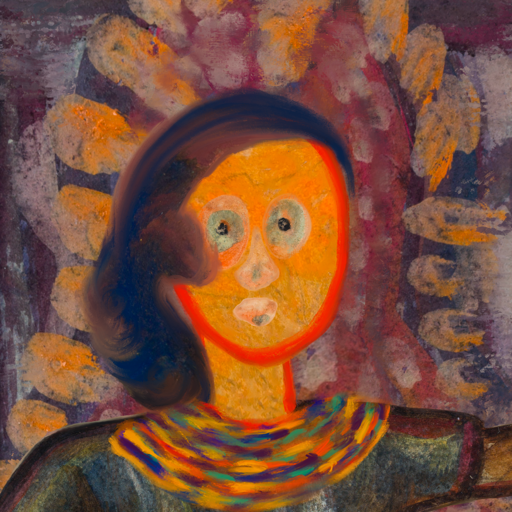
Background: Doll, Head And Neck Front: Sisters, Face Front: Childish, Bust: Mosgoul, Hair Front: Mother_And_Son_Son, Head Accessory: Blank, Second Necklace: An_Impression_2, Necklace: Blank, Baby: Blank